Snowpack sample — Snodgrass Mountain, Crested Butte, Colorado (2/4/25, 12:06 PM MST)
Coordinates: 38.923, -106.968
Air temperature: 35 °F
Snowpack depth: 80 cm
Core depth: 10 cm
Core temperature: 32 °F
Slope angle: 14°, slope face: 78°
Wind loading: low
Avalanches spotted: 0
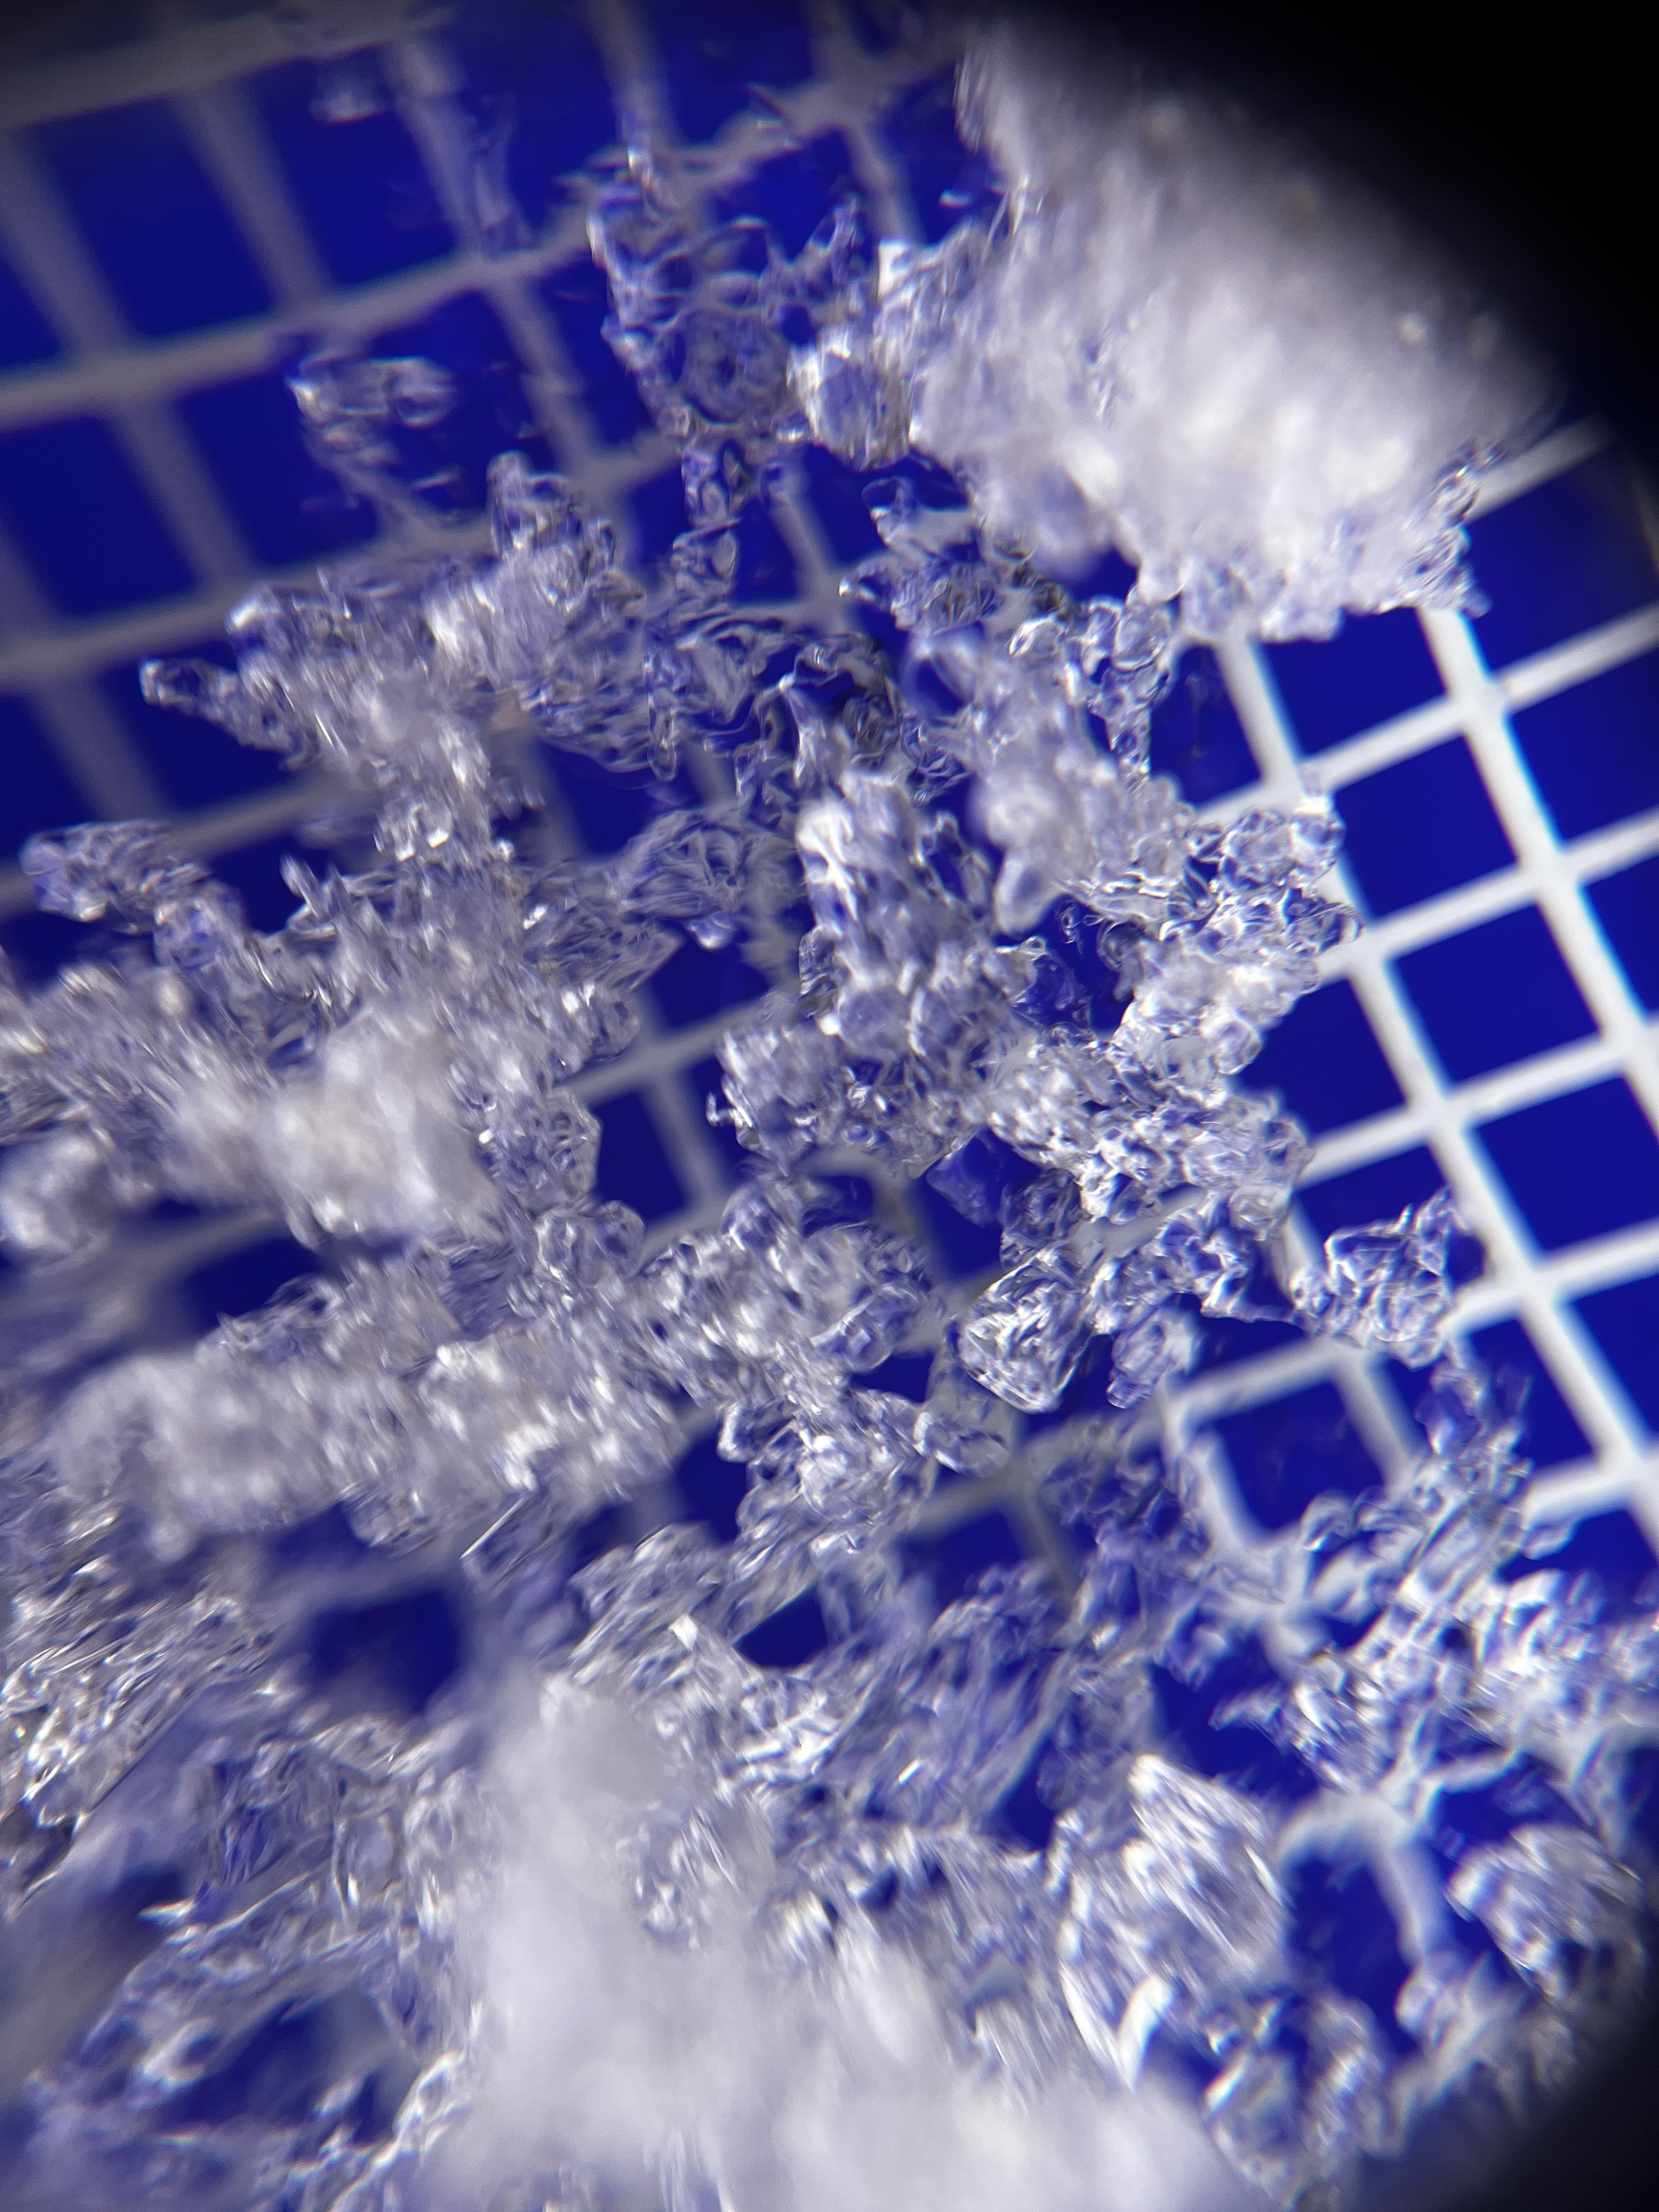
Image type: magnified_profile
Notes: No avalanches nearby, unusually warm weather for the last month reported by residents, Collected 25 yards from treeline